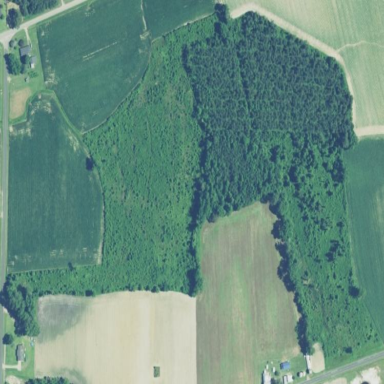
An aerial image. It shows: Beautiful woodland area.